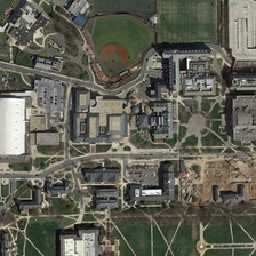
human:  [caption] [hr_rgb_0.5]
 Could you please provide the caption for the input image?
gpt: The school buildings are arranged very closely.

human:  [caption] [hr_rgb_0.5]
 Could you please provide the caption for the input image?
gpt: The school buildings are carefully decorated.

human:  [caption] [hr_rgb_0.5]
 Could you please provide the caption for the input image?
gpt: The school building was very closely placed.

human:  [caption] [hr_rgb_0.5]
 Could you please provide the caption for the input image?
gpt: The school buildings have organized very close.

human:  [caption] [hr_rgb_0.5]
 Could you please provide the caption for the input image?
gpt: School buildings organized up close.